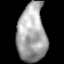
Tissue: lung
Cell type: Epithelial cells
Senescence score: 0.02749
Nuclear area (px): 1632
Mean DAPI intensity: 164.888